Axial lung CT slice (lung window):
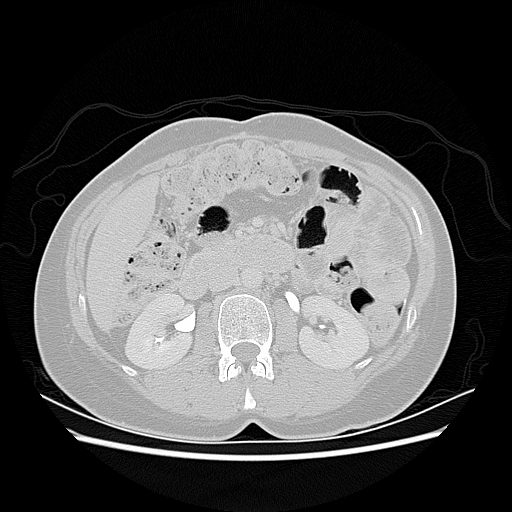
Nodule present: no